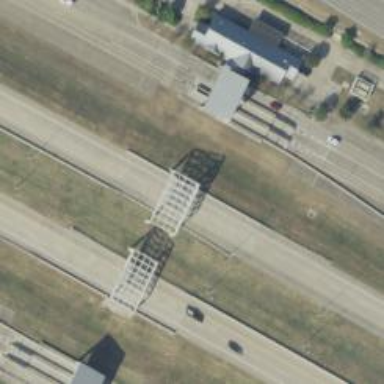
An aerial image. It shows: Toll gantry on the road.